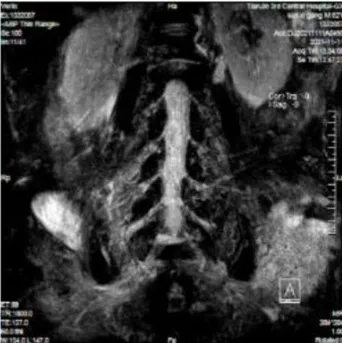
(B) Lumbosacral plexus MRI: fluid attenuation inversion recovery (FLAIR) shows bilateral nerve root thickening at the L1/L2-L4/L5 intervertebral space, with slightly higher signal intensity, especially at L2/L3-L4/L5.
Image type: radiology (mri)